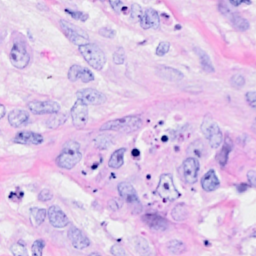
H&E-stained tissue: Breast